Question: Here my code; the slider does not start automatically:
'''
<div id="slider" style="position: relative; margin: 0px; top: 0px; left: 0px; width: 100%; height: 300px; overflow: hidden;">
<div u="slides" style="cursor: default; width: 960px; height: 300px;overflow: hidden;">
'''
I think this could be because of the 'width=100%' in the parent div. When I change the width to 960px i.e. any px value ('width=960px') it works fine however the width reduces.

<URL> link for reference
Autoplay is already set to true
Uncaught Error: Cannot scale jssor slider, 'width' of 'outer container' not specified. Please specify 'width' in pixel. e.g. 'width: 600px;'
jssor.slider.js:1952
Uncaught TypeError: Cannot read property '$EnablePlayer' of undefined
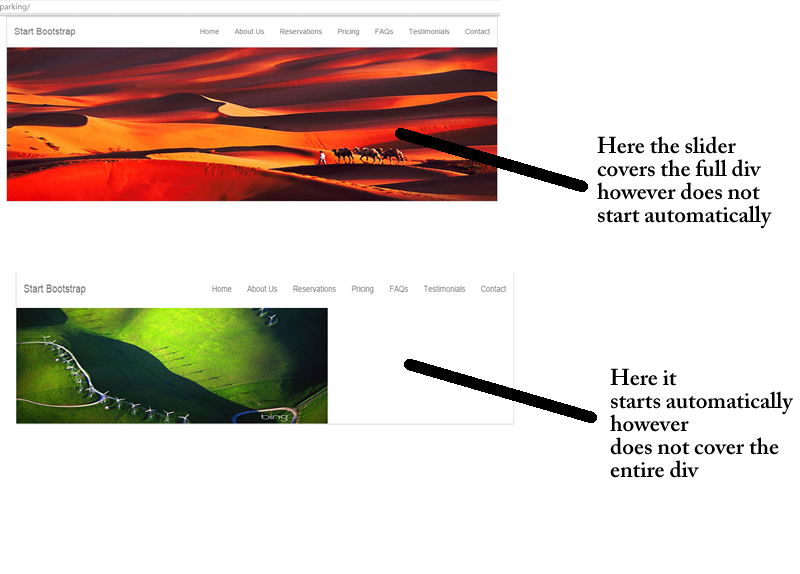
Answer: You are setting the width of the slider 70% of the available width.
'''
//calculate slider width as 70% of available width
var sliderWidth = availableWidth * 0.7;
'''
So I changed that to :
'''
var sliderWidth = availableWidth * 1;
'''
Or much better :
'''
var sliderWidth = availableWidth;
'''
Check this plunker: <URL>